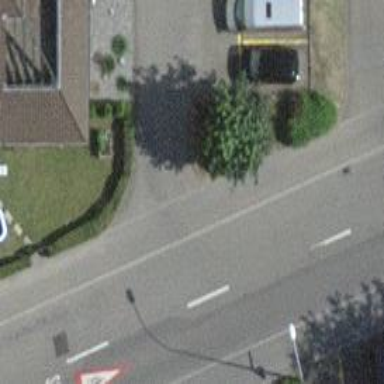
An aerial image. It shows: Hedge barrier.